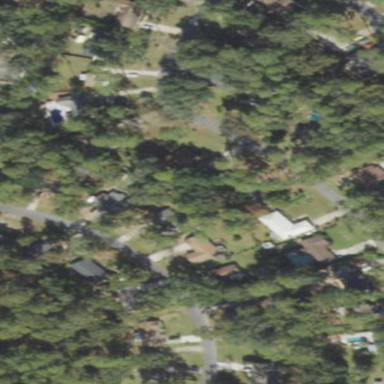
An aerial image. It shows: This residential area consists of single-family homes.